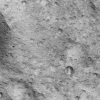
Atmospheric dust classification: not_dusty